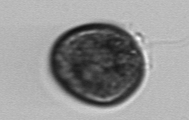
Label: Prorocentrum